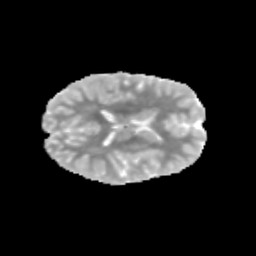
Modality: MD
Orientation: axial
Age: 10
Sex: male
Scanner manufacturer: siemens
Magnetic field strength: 3 T
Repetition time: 3.8 s
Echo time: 0.07 s